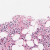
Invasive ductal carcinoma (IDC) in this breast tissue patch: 0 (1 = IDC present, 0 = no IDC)